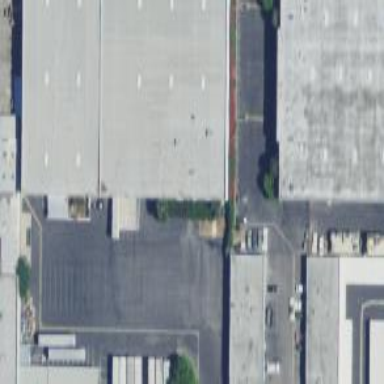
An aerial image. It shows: Industrial building.